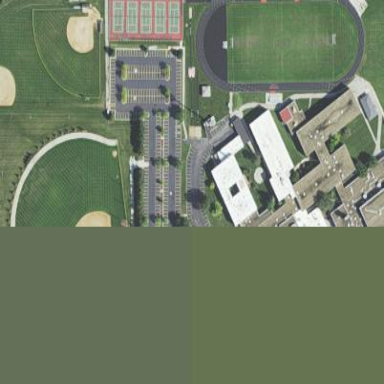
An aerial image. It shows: School.